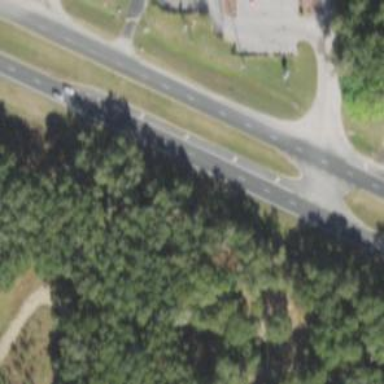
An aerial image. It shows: Secondary road with asphalt surface.